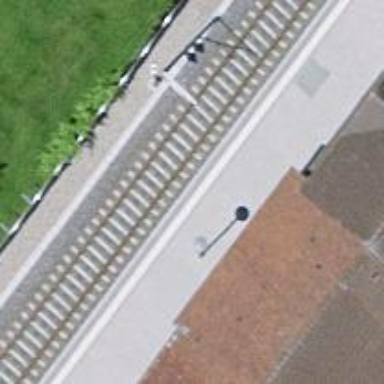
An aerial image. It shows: Stop position for public transport on the railway.